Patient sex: M
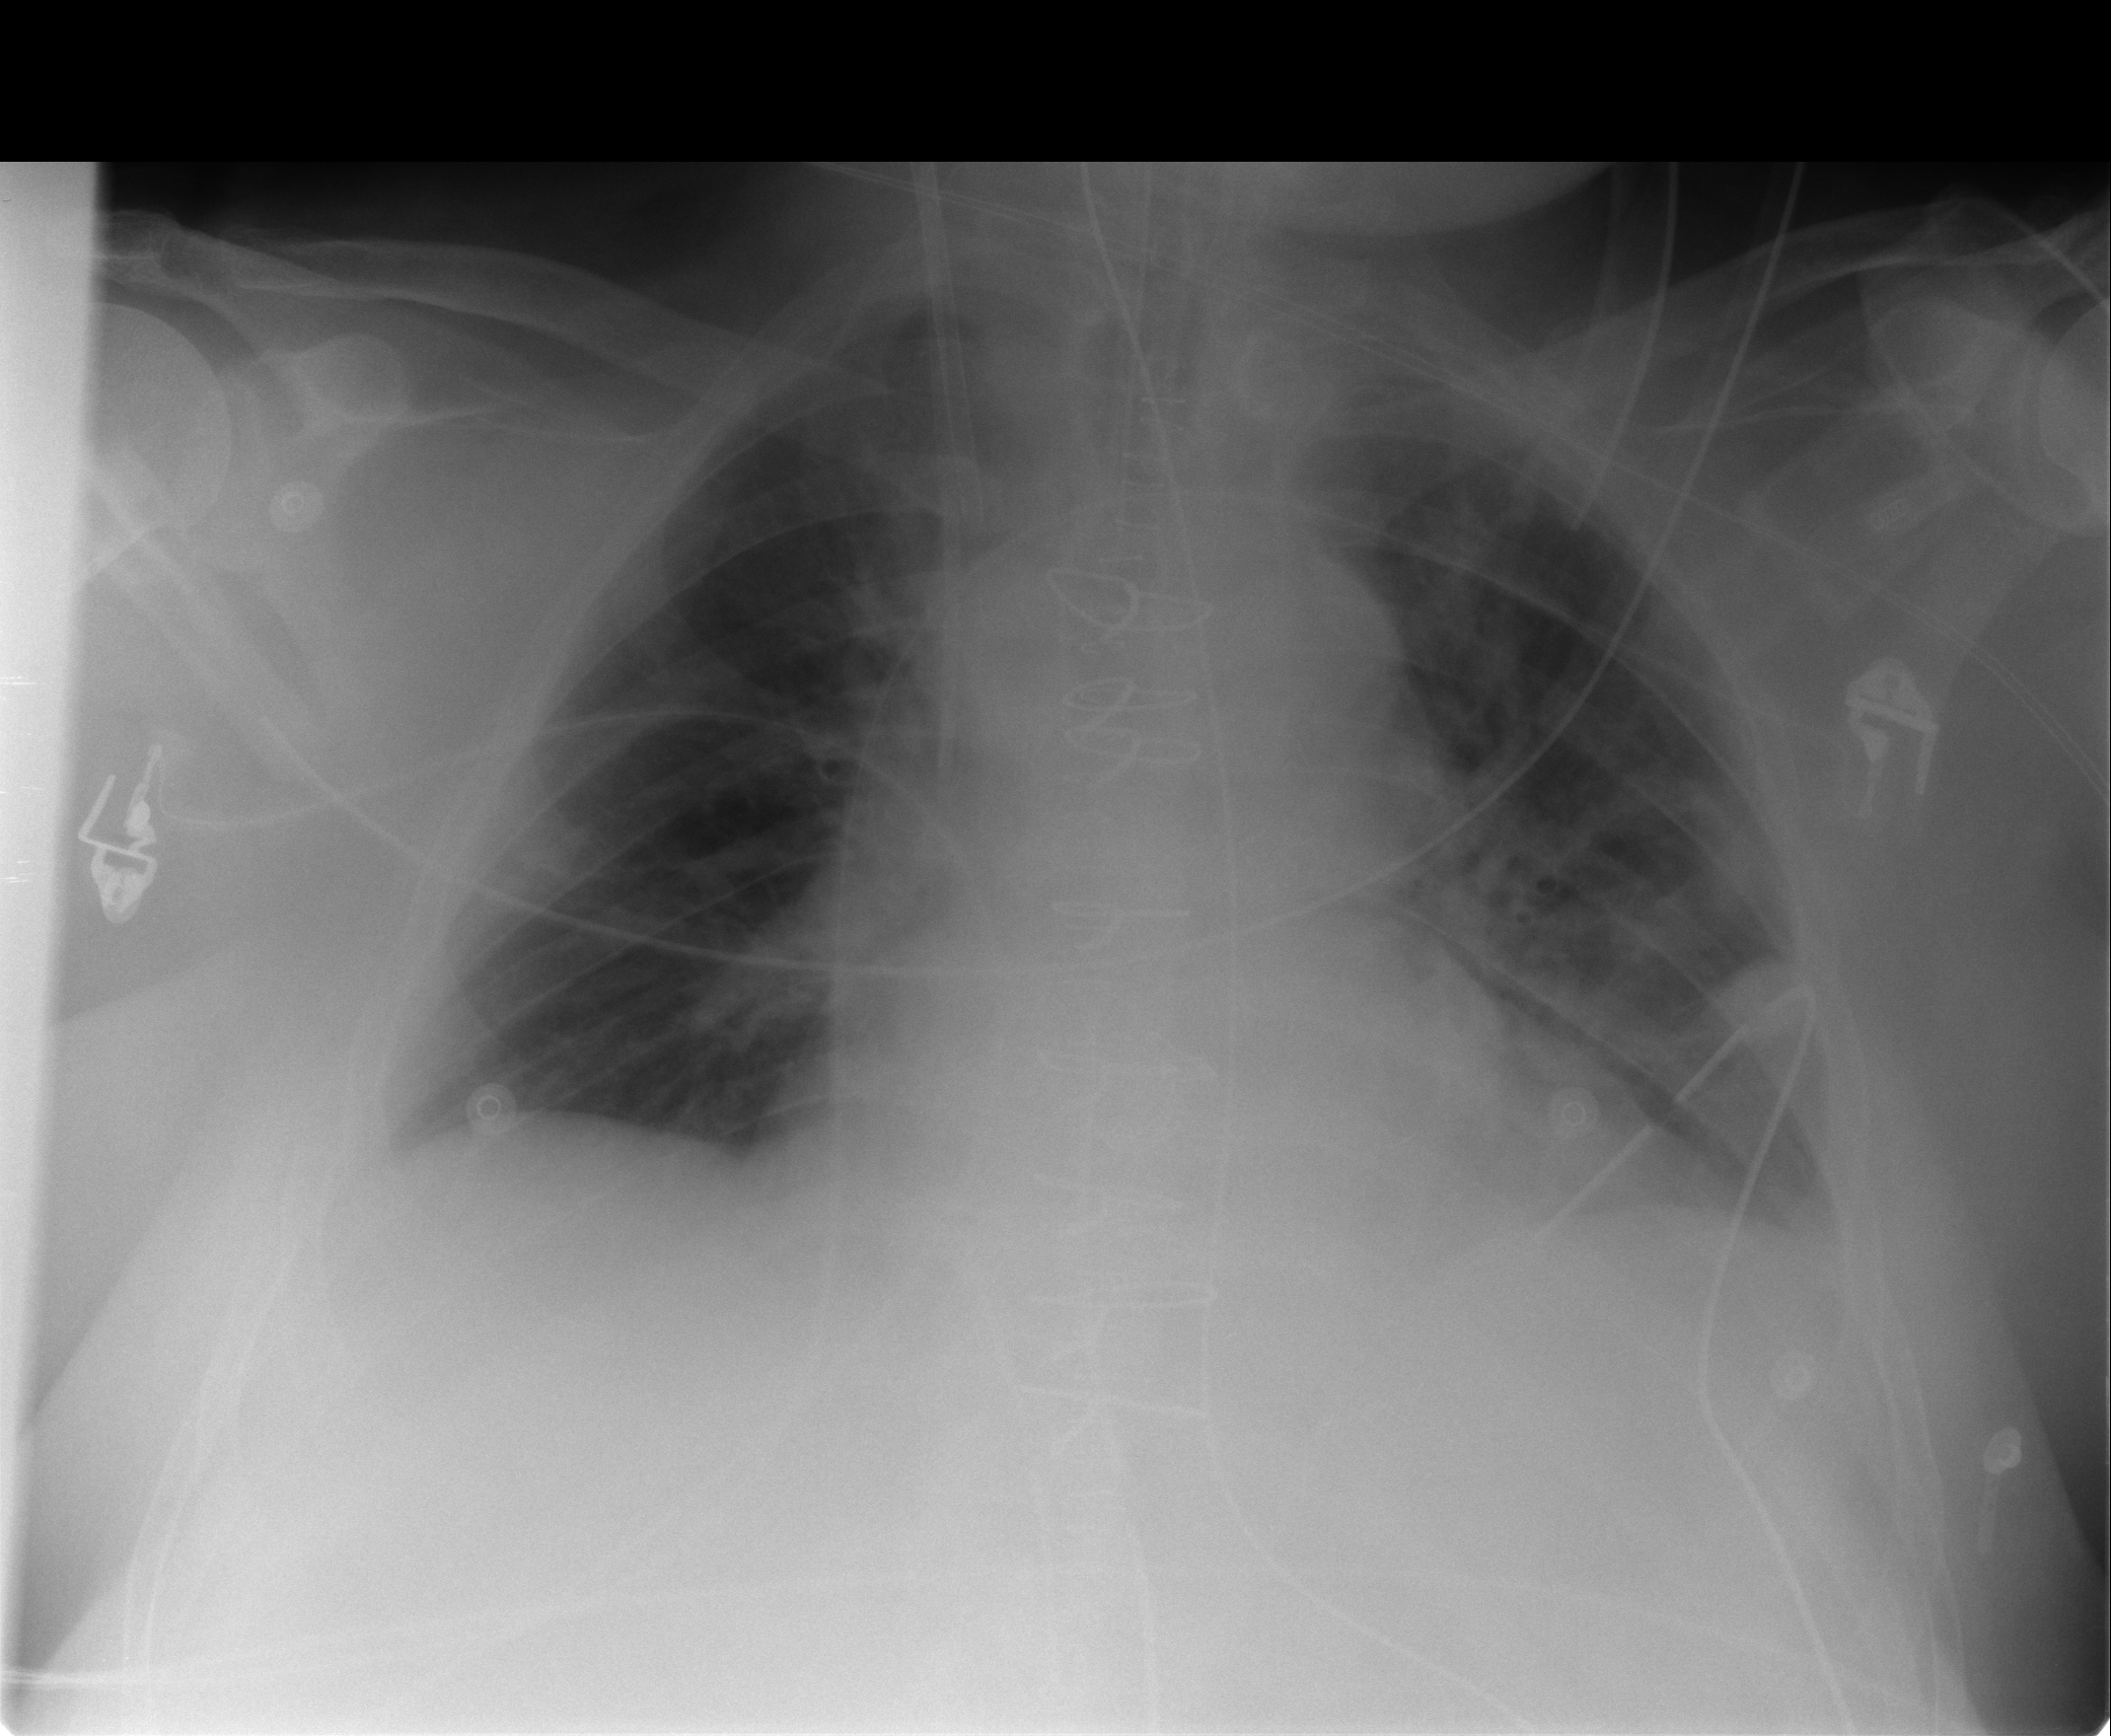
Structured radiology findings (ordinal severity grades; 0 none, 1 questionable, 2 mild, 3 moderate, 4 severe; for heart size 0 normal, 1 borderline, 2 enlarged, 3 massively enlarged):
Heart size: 2
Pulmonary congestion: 2
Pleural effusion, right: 1
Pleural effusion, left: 1
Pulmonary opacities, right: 0
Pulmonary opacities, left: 3
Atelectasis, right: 0
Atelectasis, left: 2